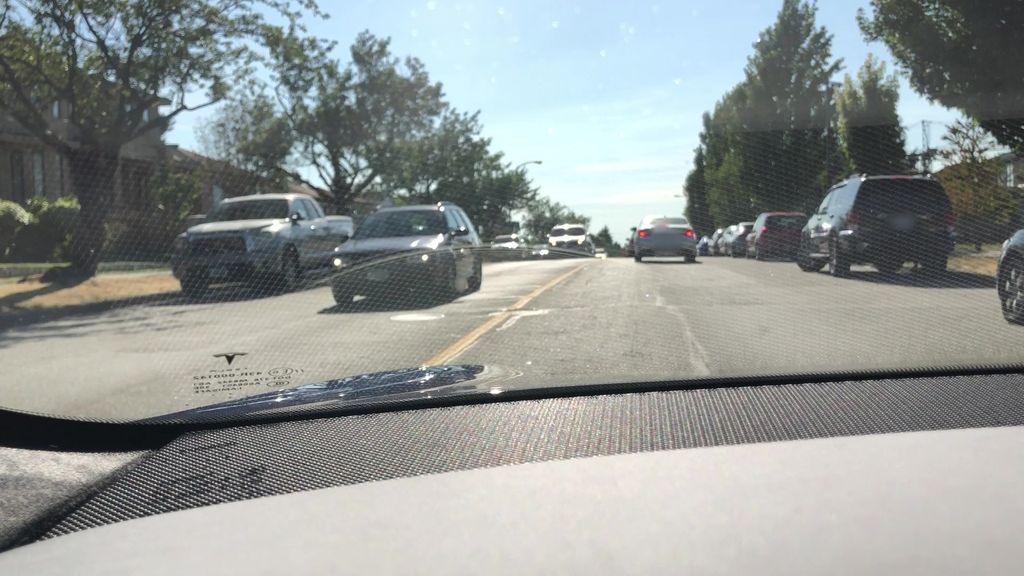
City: vancouver